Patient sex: F
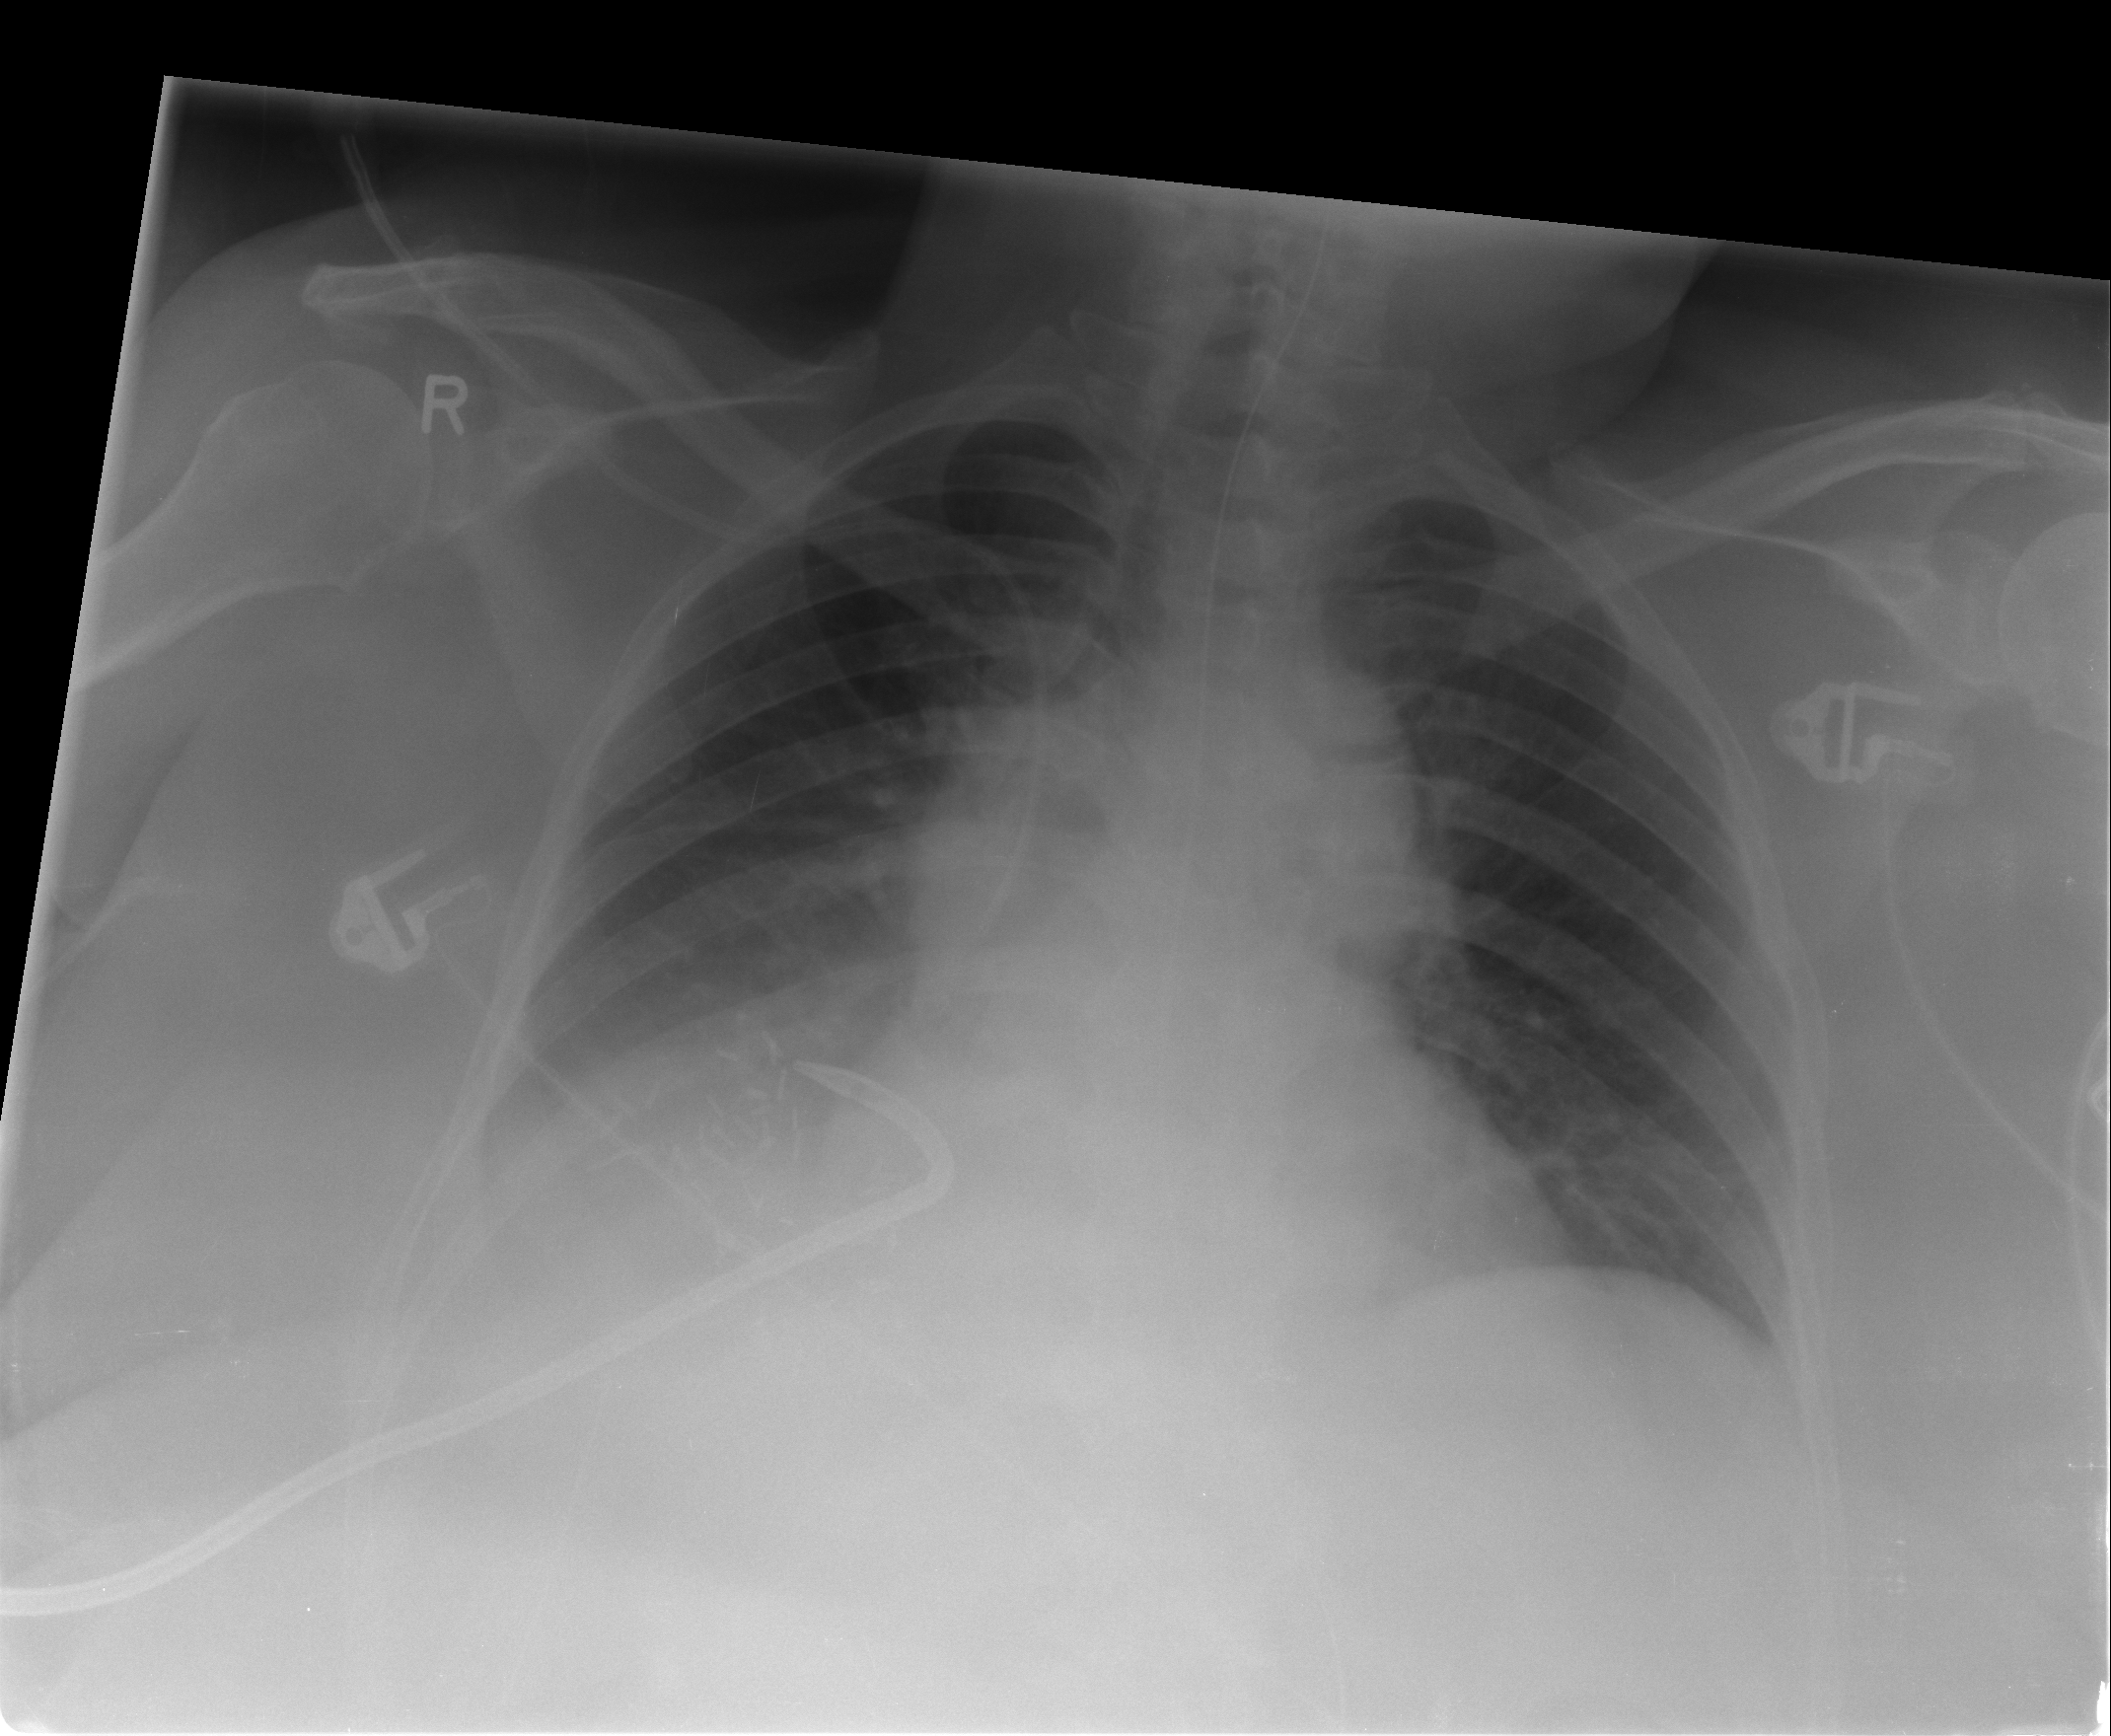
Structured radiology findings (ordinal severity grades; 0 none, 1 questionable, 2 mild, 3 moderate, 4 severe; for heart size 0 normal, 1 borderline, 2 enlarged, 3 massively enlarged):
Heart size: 0
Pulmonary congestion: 0
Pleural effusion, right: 2
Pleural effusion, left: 0
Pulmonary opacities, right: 0
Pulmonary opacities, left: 0
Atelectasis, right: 2
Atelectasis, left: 0